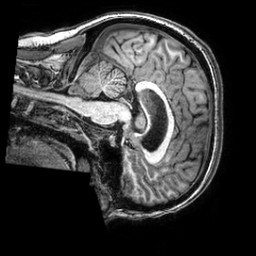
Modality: T1w
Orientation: sagittal
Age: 35
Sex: female
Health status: healthy